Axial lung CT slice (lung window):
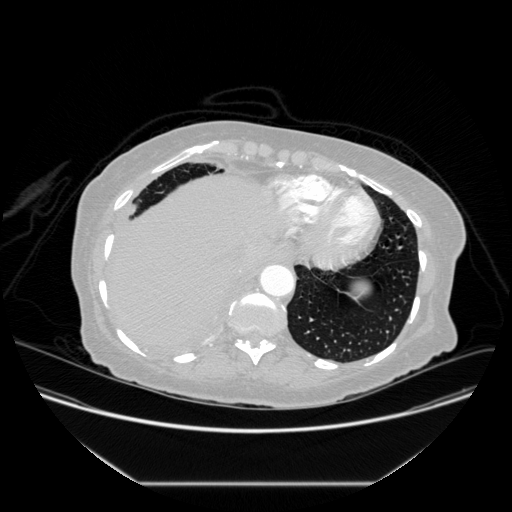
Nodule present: no